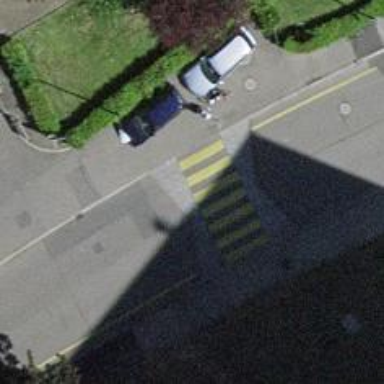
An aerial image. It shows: Uncontrolled zebra crossing on the road.